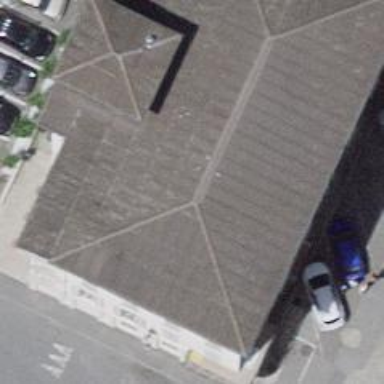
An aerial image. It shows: Commercial building.